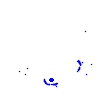
Particle: pion